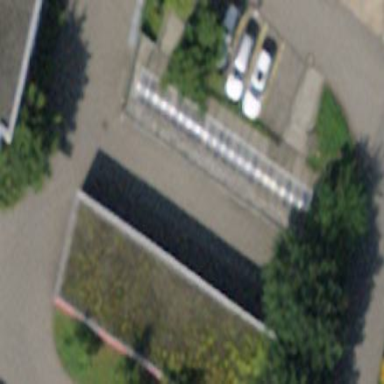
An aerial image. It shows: View of roof of building.